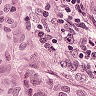
Metastatic tissue present: yes